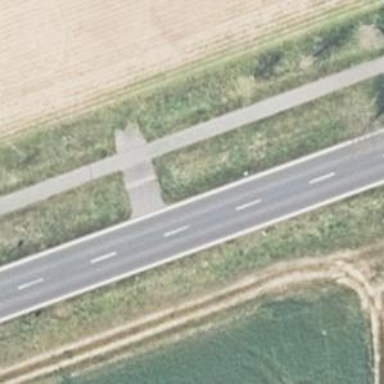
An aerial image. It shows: Asphalt road classified as primary highway.